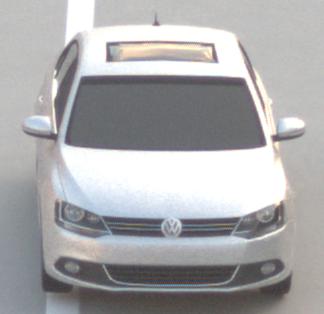
Make: VW
Model: Jetta 1.2 TSI
Detailed model: Jetta (IV)
Model produced from: 2011/01
Model produced until: 2014/08
Doors: 4
Color: white
Road condition: dry road
Daytime: sunrise or sunset
Contrast: low contrast